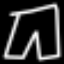
Label: pants